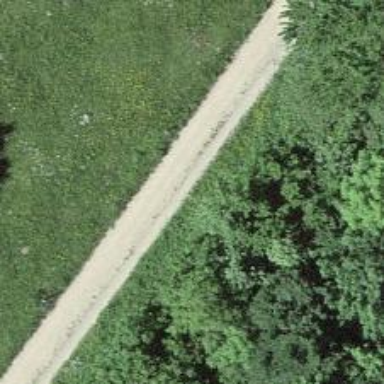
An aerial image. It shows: Gravel track with grade 2 quality.